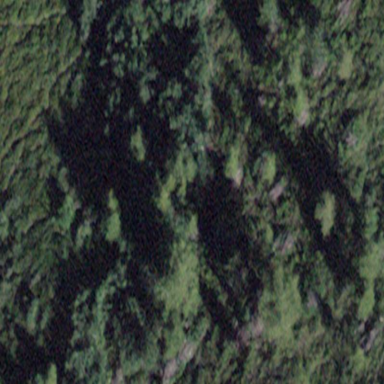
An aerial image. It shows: Forest area.